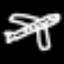
Label: airplane